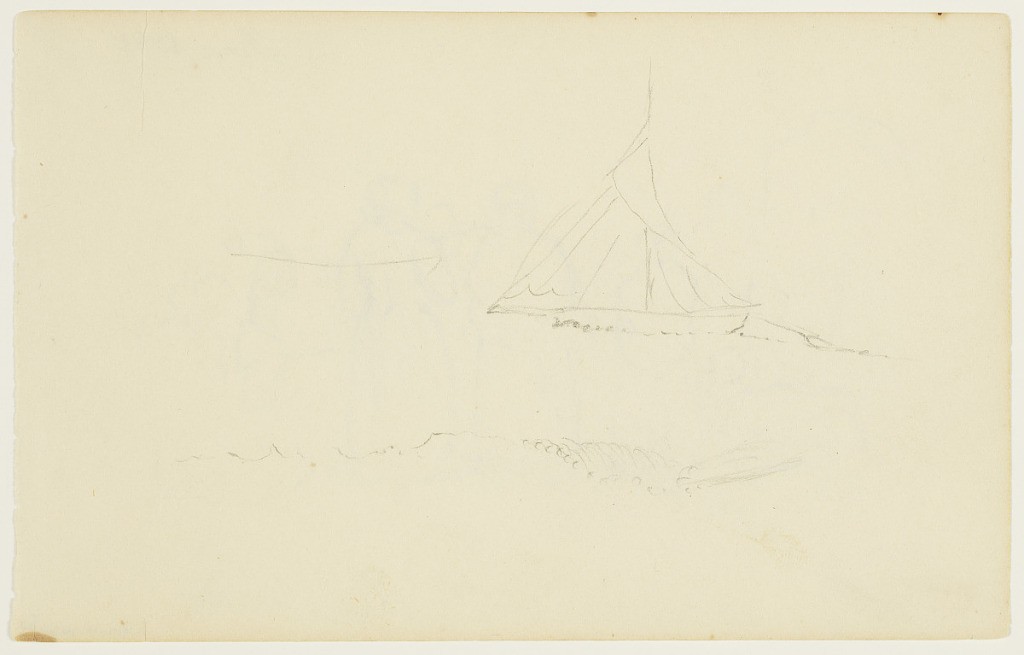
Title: Sailboat and Crashing Wave
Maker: Frederic Edwin Church, American, 1826–1900
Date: June 1845
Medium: Graphite on white wove paper; verso: graphite
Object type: Drawing
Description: Mixed, loosely-rendered sketches showing, at upper center, a single masted sailboat viewed in right profile, while, at lower center, a crashing ocean wave is show frontally as it stretches across the composition.

Verso: Figure sketch showing a group of men and women gathered in a semicircle and viewed from the rear. At center, three women are shown wearing bonnets and shawls, while the head of a man wearing a brimmed hat is visible between their shoulders at center. At left, another man lies on the ground on his side. At right, other figures, or perhaps plants, are loosely-rendered.